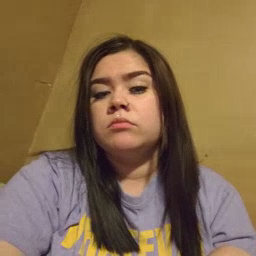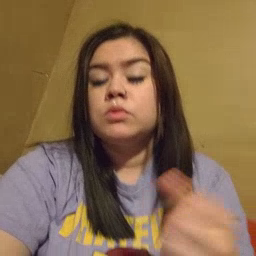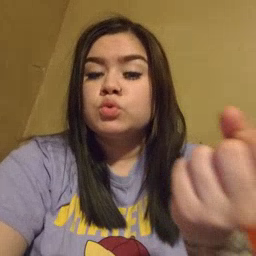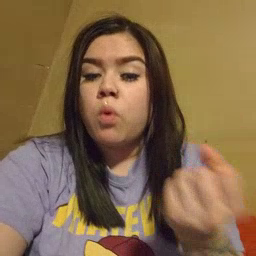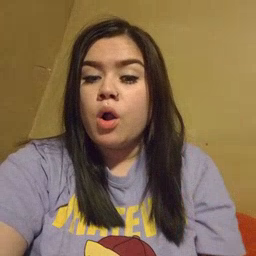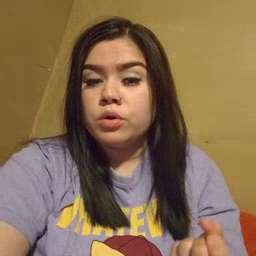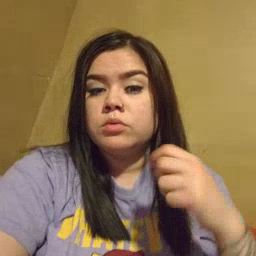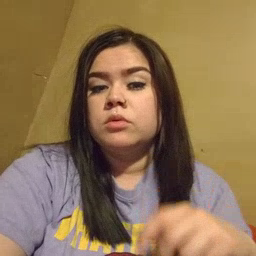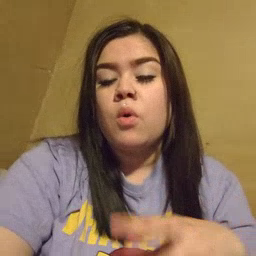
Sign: drawer